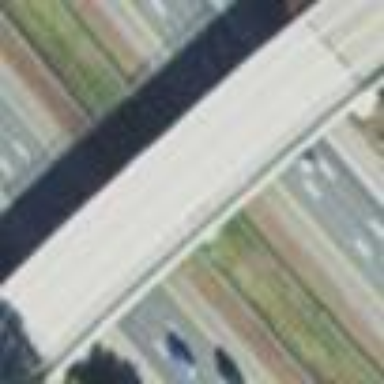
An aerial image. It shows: Man-made bridge.